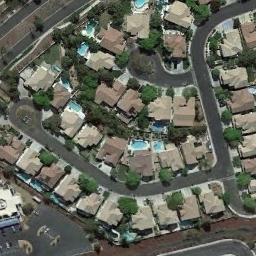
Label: dense_residential